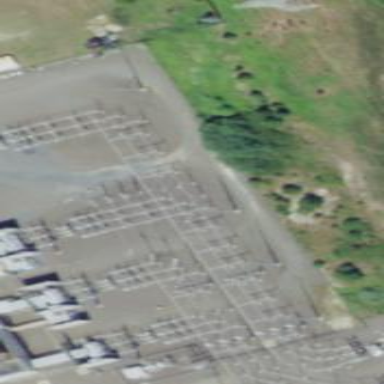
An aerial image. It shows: Generation substation.